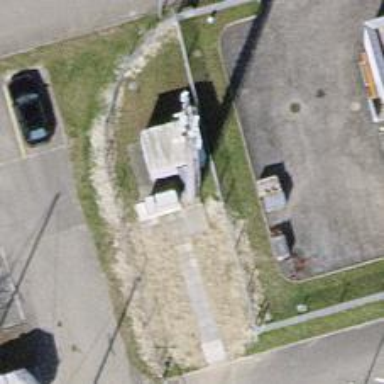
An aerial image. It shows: Communication mast tower.